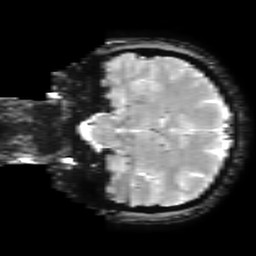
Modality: T2starw
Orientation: coronal
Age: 37
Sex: male
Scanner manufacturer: ge
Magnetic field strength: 3 T
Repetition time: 0.65 s
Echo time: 0.02 s